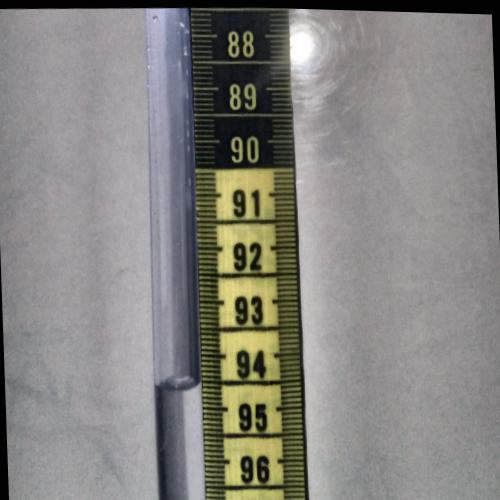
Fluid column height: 94.6 cm